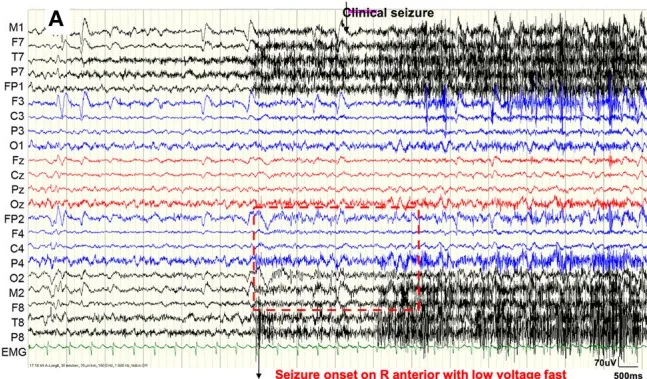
(A) Scalp VEEG showed seizure onset with the consciousness loss with head-turning to the left was located on the right anterior area with low-voltage fast activities.
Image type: electrography (eeg)